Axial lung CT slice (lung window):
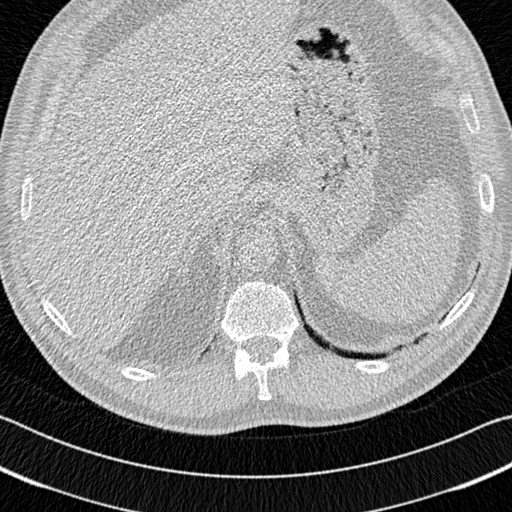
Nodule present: no